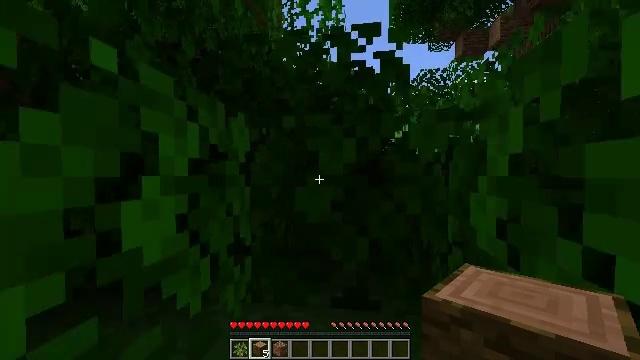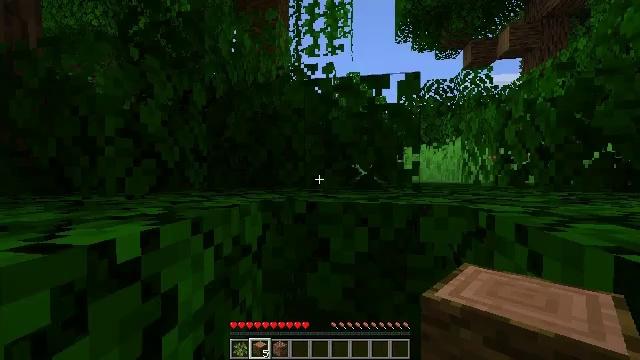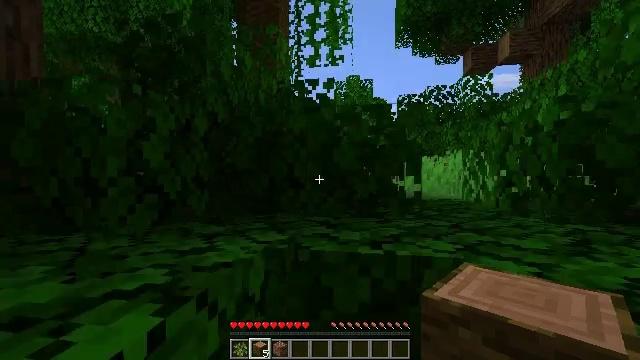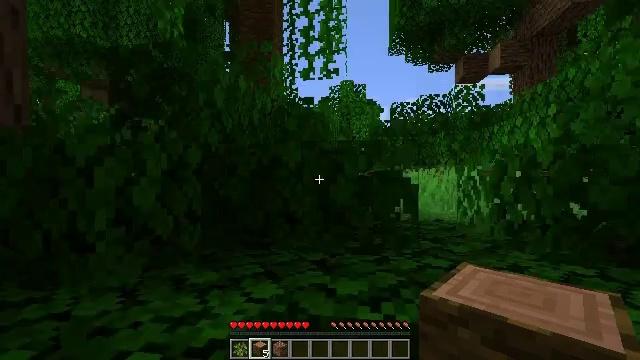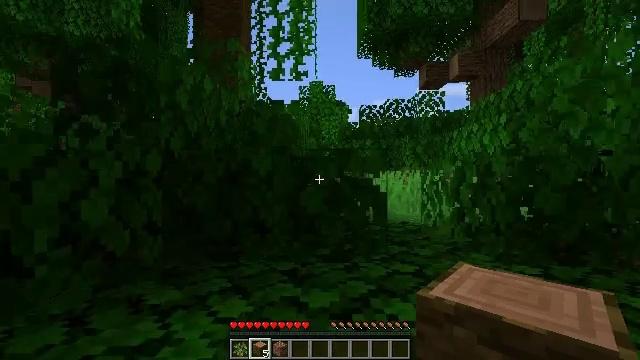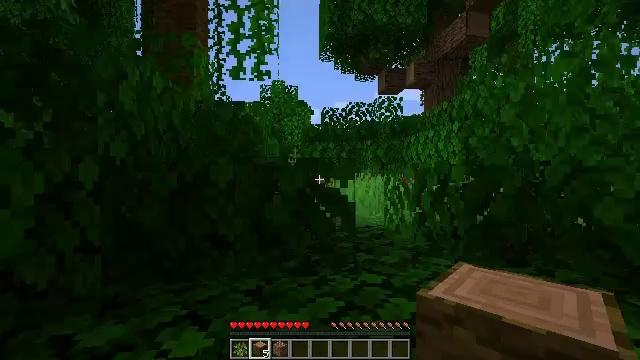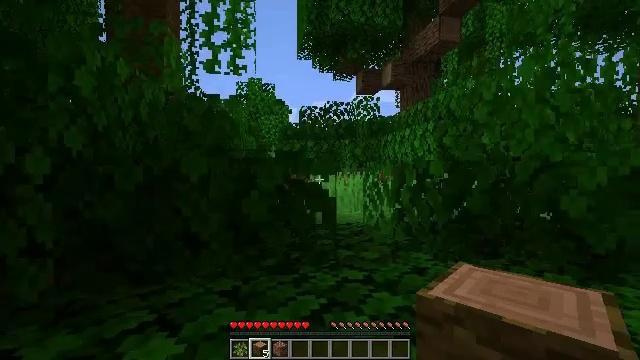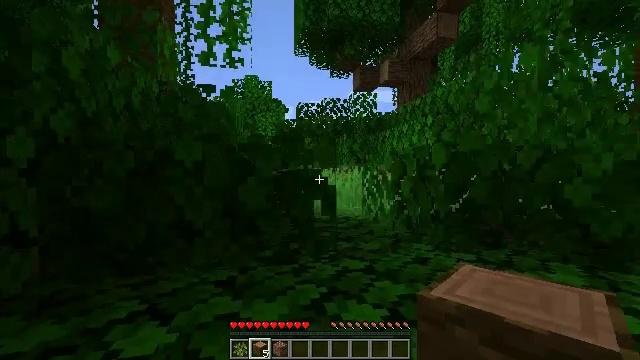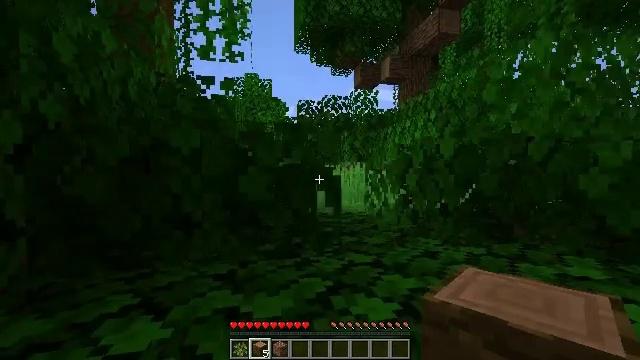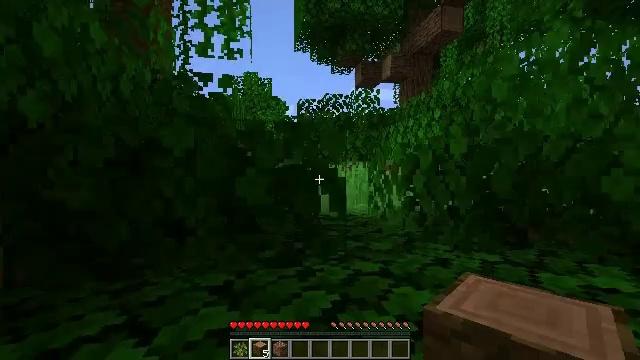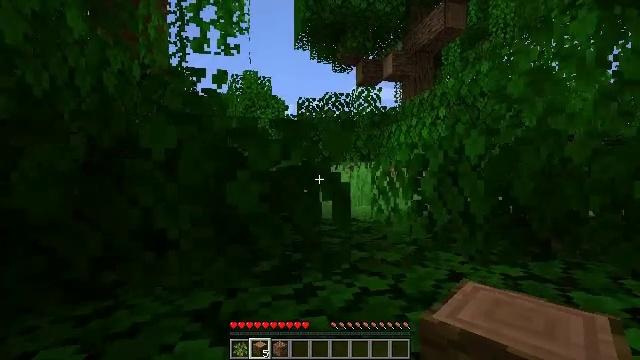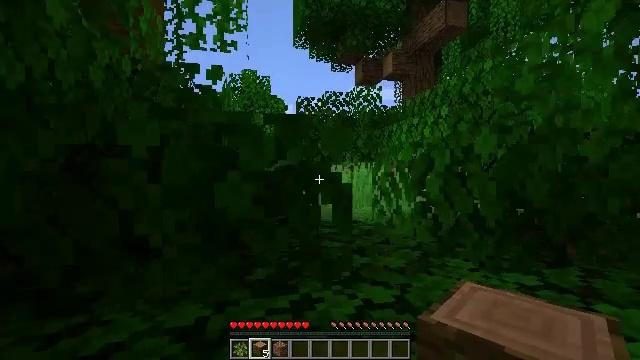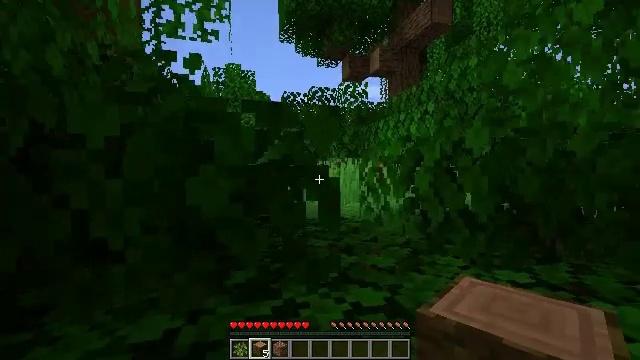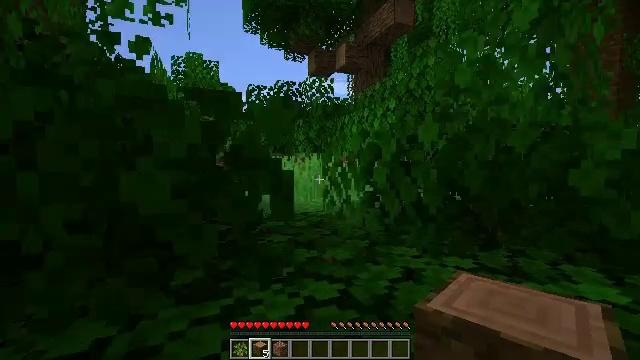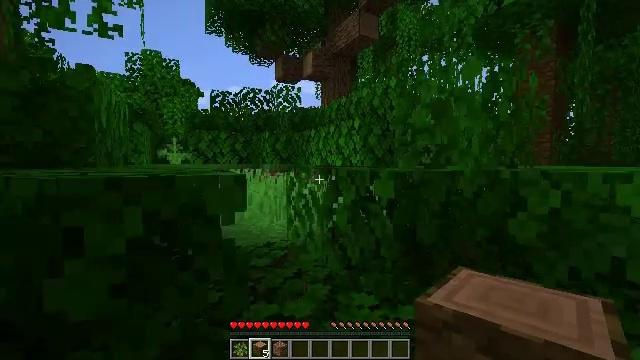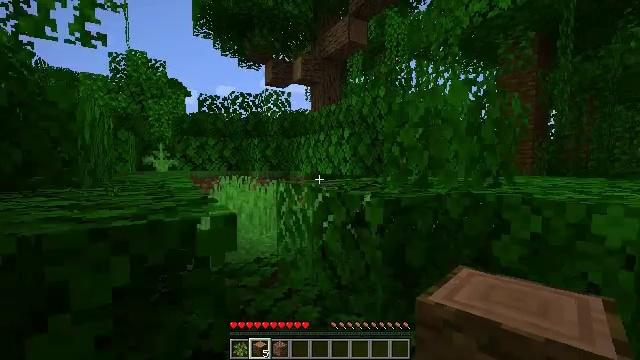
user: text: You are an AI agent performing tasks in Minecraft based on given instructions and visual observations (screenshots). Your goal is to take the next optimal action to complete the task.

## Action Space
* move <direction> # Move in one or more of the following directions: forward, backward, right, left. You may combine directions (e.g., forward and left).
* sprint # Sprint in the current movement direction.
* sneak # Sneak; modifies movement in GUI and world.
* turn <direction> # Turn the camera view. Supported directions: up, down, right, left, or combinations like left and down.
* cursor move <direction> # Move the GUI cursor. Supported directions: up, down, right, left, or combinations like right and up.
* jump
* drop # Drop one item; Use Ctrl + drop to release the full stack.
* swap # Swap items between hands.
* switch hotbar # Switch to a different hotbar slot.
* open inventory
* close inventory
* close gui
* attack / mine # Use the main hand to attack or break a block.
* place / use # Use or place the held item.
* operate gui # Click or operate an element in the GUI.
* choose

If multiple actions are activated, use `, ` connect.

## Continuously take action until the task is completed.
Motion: motion action
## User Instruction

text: Make jungle planks using jungle logs.
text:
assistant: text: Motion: move forward, turn left, jump
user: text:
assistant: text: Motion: move forward, jump
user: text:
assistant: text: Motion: move forward, turn right, jump
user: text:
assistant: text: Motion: move forward, turn right
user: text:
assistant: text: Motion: move forward, turn right
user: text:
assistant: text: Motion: move forward, turn right
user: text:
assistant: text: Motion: move forward
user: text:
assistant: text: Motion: move forward
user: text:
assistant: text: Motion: move forward
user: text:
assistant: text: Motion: move forward
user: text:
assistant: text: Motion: move forward
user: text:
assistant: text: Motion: move forward, turn right
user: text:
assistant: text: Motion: move forward, turn right and down
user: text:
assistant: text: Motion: move forward, turn right, jump
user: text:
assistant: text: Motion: move forward, turn right, jump
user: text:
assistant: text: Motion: move forward, jump
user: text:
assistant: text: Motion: move forward, jump
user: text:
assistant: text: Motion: move forward
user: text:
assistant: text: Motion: move forward
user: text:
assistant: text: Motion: move forward, turn left
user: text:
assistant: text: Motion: move forward, turn left
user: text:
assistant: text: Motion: move forward, turn left
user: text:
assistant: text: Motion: move forward, turn left and down
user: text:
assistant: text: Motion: move forward, turn left
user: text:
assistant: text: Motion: move forward, turn left
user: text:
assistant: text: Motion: move forward
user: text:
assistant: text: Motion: move forward
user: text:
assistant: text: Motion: move forward
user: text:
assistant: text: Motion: move forward
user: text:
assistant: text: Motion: move forward and move right